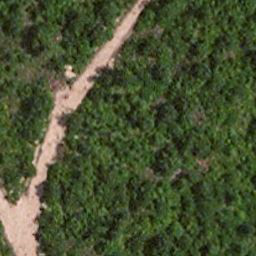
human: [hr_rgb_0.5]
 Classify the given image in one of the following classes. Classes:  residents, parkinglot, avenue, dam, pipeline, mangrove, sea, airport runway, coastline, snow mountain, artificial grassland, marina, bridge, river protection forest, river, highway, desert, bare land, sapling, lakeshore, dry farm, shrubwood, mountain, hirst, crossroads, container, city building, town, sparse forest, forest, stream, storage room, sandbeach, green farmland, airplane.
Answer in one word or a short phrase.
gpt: avenue